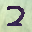
Label: 2